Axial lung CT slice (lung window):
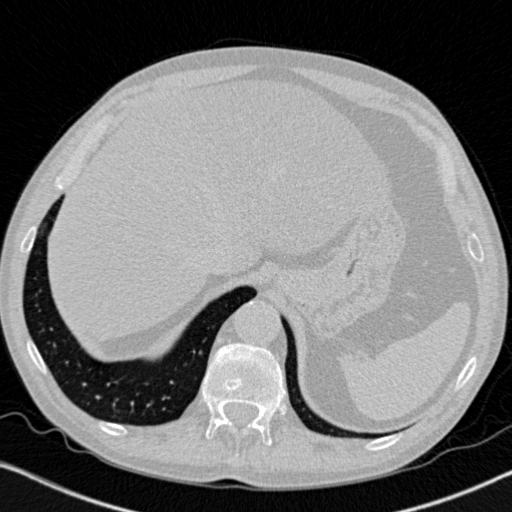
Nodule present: no